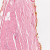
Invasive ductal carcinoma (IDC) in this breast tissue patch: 0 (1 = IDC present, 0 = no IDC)